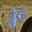
Label: 8